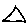
Label: triangle